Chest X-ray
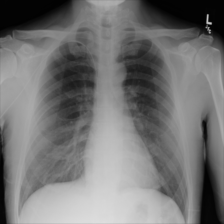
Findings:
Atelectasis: negative
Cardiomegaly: negative
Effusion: negative
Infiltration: negative
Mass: negative
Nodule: negative
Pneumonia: negative
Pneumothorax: negative
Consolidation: negative
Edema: negative
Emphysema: negative
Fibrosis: negative
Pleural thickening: negative
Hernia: negative